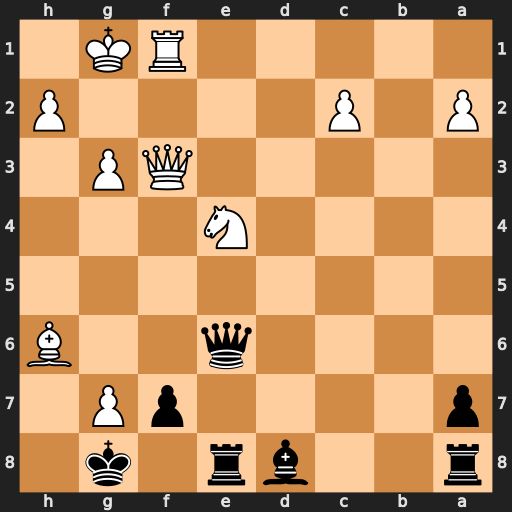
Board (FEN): r2br1k1/p4pP1/4q2B/8/4N3/5QP1/P1P4P/5RK1
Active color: b
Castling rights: -
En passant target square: -
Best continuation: Bb6+ Kg2 Qxe4 Qxe4 Rxe4